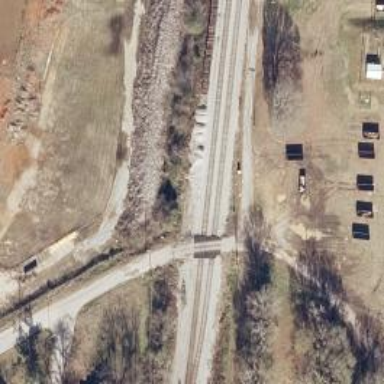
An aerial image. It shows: Railway level crossing.